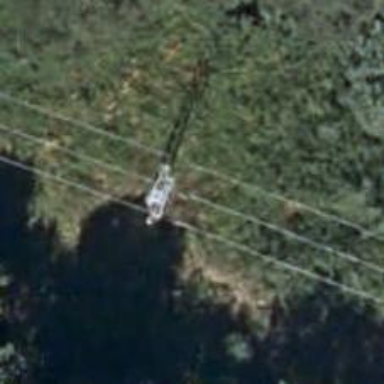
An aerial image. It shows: Minor power line.